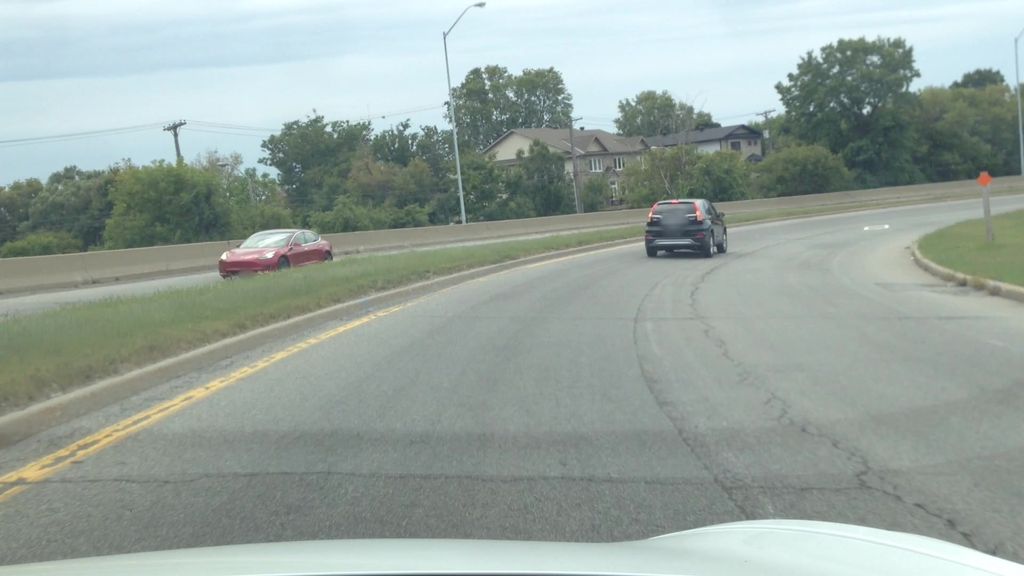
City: ottawa-gatineau